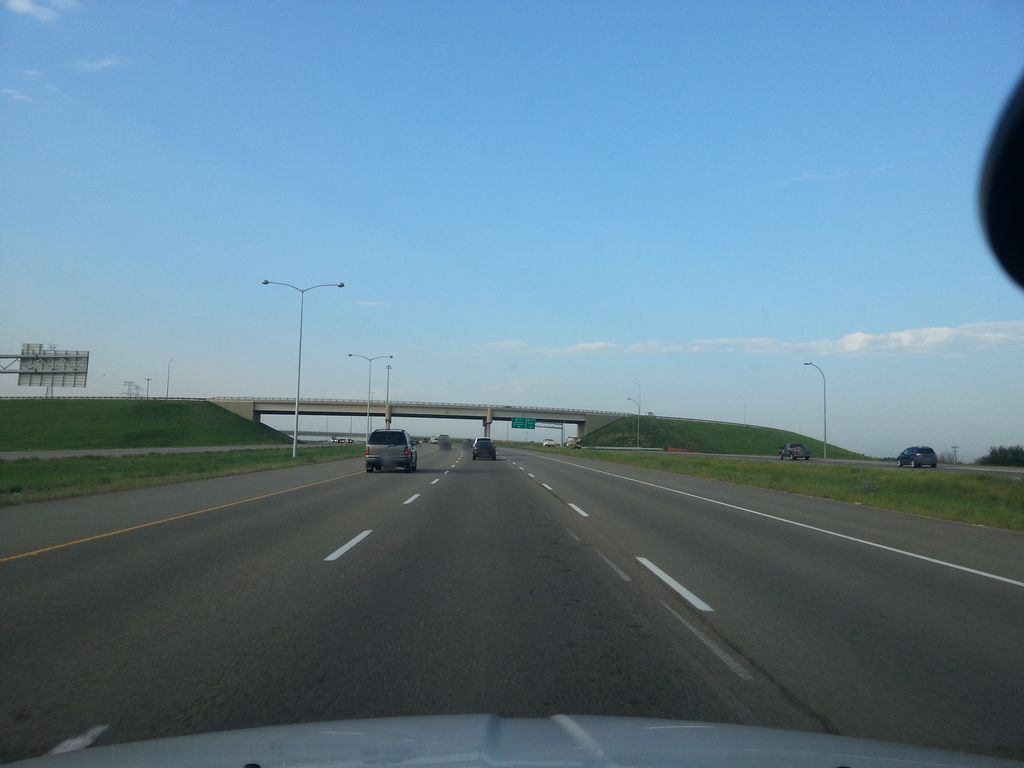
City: edmonton